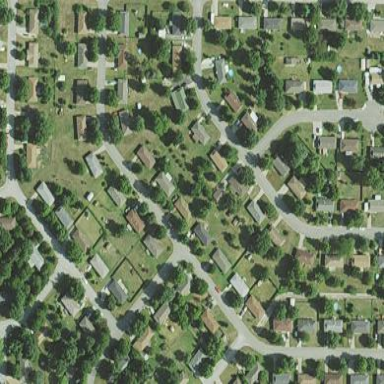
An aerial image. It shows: Residential area consisting of single-family homes.